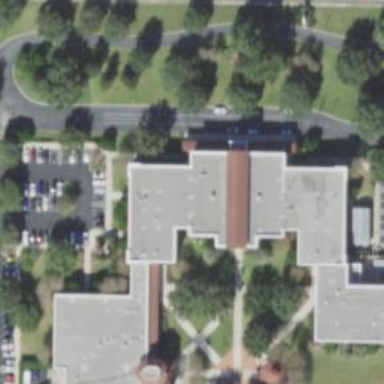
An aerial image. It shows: School.